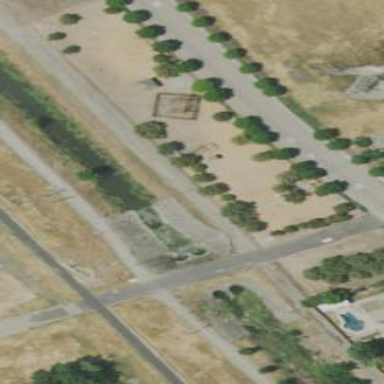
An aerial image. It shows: Dog park for leisure land.